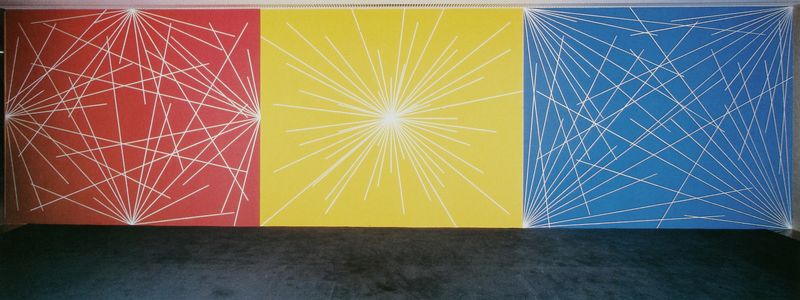
Titel: Installation in Levi-Strauss&Company Art Collection
Künstler: Sol Lewitt
Standort: San  Francisco
Institution: Levi-Strauss & Company Art Collection
Schlagwörter: blau, weiß, gelb, bunt, grau, licht, mitte, raum, schwarz, rot, wand, bild, sonne, boden, drei, abstrakt, farben, modern, linien, glanz, jaune, wandmalerei, striche, oben, unten, rechteck, stern, strahlen, symmetrisch, form, kunst, ecken, geometrisch, rouge, zentrum, museum, mittelpunkt, sol, wandbild, geometrie, lewitt, viereck, geraden, primärfarben, installation, grell, bleu, grundfarben, winkel, ausrichtung, konzept, radial, triptychon, magenta, scheitelpunkt, schnittpunkte, stella, concret, concrete, fomal, geometrische, sol lewitt, strern, triplett, triptyche